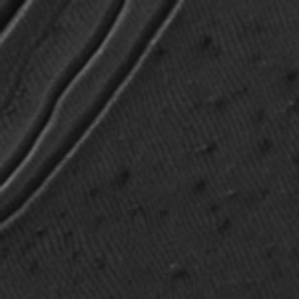
Label: frost